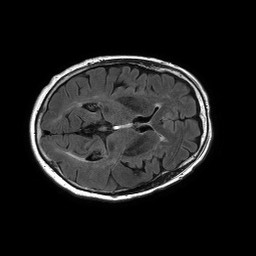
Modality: FLAIR
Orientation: axial
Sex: female
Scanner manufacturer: philips
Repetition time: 11 s
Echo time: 0.125 s